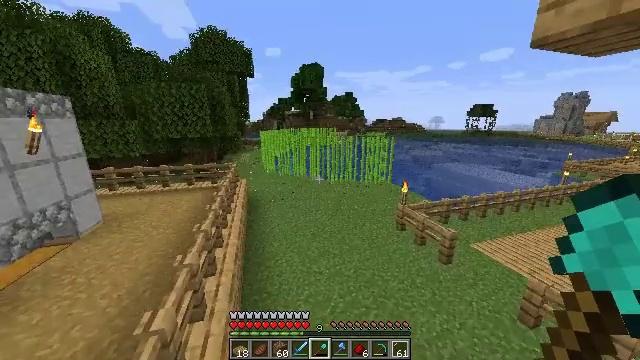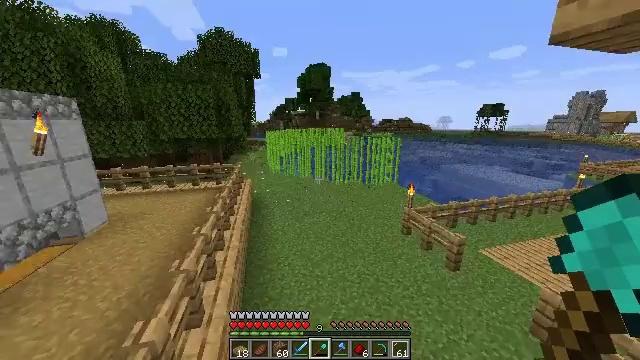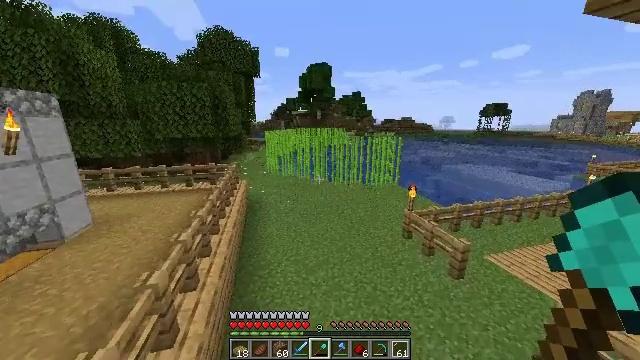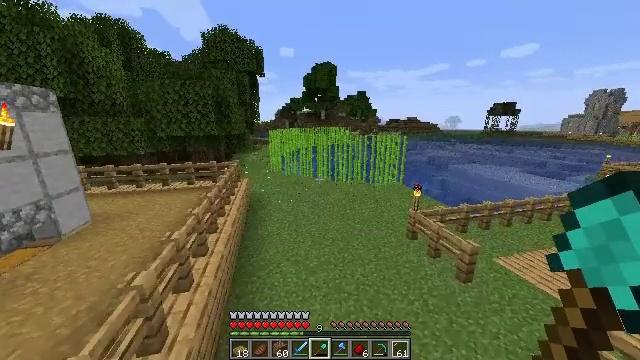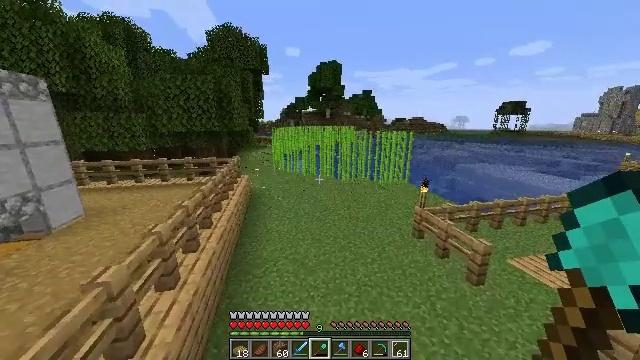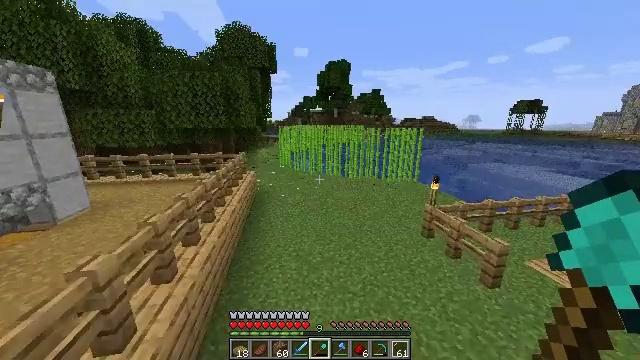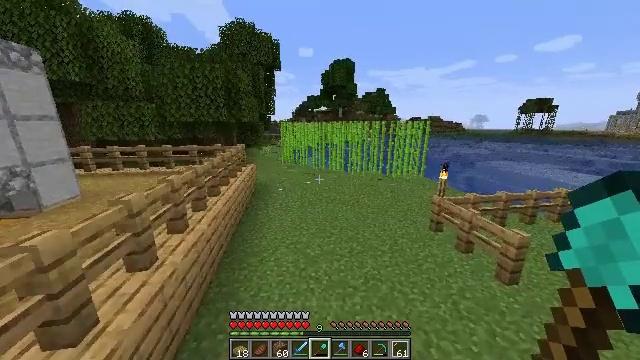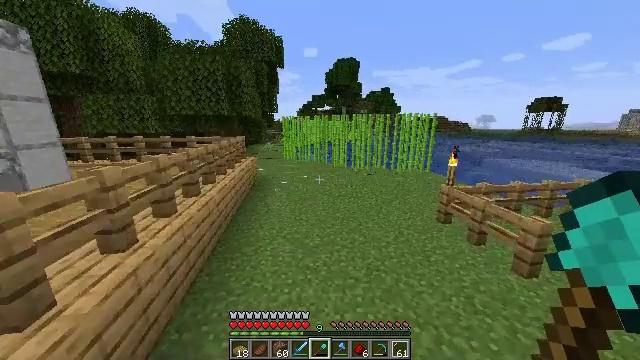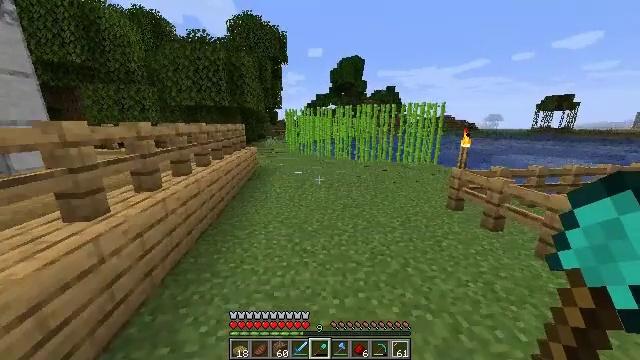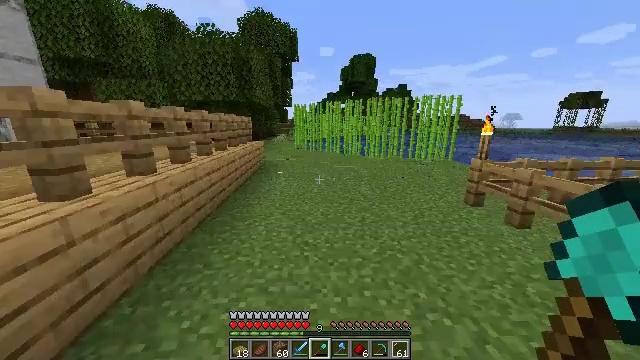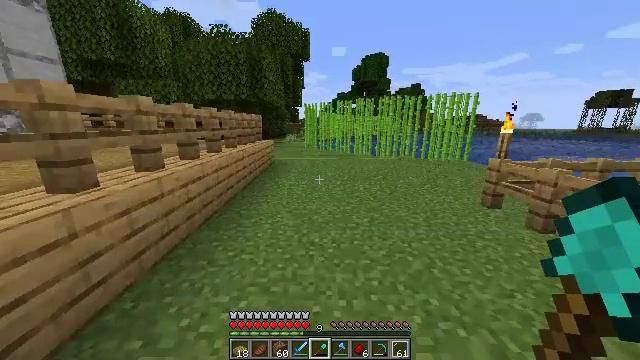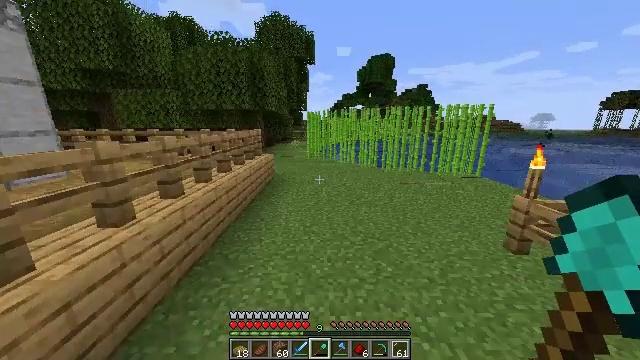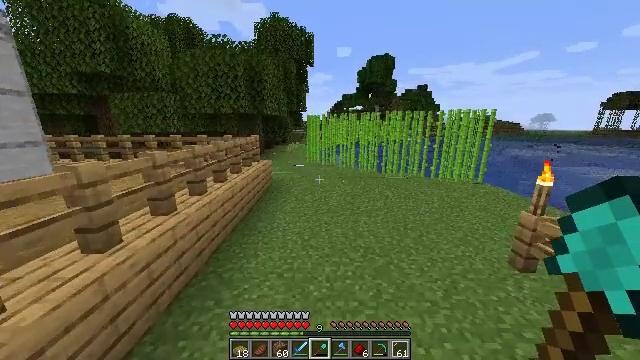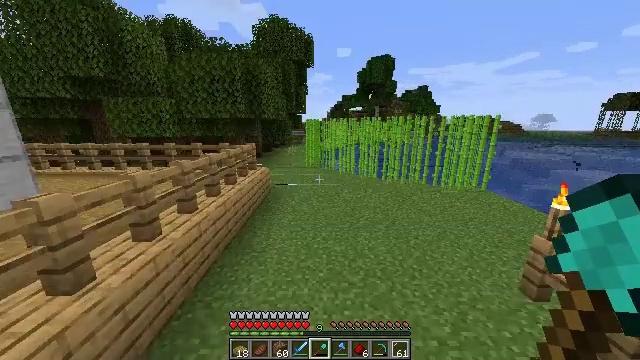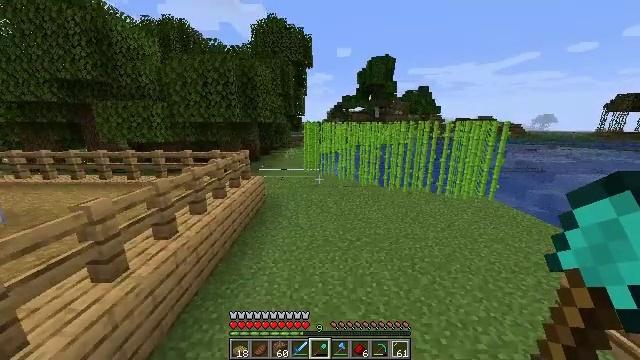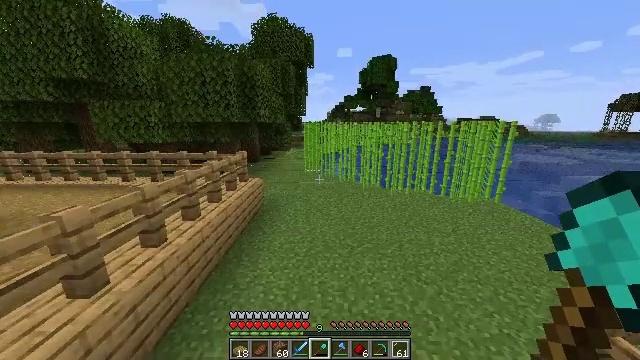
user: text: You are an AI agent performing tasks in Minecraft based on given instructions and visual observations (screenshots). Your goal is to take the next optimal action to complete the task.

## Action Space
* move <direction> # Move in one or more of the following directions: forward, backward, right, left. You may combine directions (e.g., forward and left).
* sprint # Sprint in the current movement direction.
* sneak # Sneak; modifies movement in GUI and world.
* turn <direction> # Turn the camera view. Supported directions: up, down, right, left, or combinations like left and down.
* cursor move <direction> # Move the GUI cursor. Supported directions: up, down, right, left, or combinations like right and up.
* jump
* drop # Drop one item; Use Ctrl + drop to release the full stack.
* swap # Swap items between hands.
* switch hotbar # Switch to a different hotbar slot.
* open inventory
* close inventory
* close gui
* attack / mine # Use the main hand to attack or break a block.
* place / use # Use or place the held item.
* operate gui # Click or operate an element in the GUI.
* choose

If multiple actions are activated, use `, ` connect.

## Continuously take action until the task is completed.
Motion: motion action
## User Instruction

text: Gather carrots from the field.
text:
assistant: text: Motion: move forward, turn left, jump
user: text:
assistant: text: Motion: move forward, jump
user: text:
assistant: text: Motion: move forward, turn left, jump
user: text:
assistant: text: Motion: move forward, turn left, jump
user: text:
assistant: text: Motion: move forward, turn left, jump
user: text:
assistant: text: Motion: move forward, turn left, jump
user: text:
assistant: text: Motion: move forward, turn left, jump
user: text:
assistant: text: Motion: move forward, sprint, turn left, jump
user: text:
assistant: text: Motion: move forward, sprint, turn left, jump
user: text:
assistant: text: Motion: move forward, sprint, turn left, jump
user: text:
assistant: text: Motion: move forward, sprint, turn left, jump
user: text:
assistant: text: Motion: move forward, jump
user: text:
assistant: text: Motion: move forward, jump
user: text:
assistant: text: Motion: move forward, jump
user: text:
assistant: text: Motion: move forward, jump
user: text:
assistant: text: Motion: move forward, jump
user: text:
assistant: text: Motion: move forward, jump
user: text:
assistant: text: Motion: move forward, jump
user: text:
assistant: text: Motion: move forward, jump
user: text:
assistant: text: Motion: move forward, sprint, jump
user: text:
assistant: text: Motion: move forward, sprint, turn left, jump
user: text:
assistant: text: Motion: move forward, sprint, turn left, jump
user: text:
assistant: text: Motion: move forward, sprint, turn left, jump
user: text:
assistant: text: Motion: move forward, turn left, jump
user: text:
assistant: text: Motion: move forward, turn left, jump
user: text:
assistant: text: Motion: move forward, jump
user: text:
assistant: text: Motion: move forward, jump
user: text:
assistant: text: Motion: move forward, jump
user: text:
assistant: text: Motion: move forward, jump
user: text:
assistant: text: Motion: move forward, jump